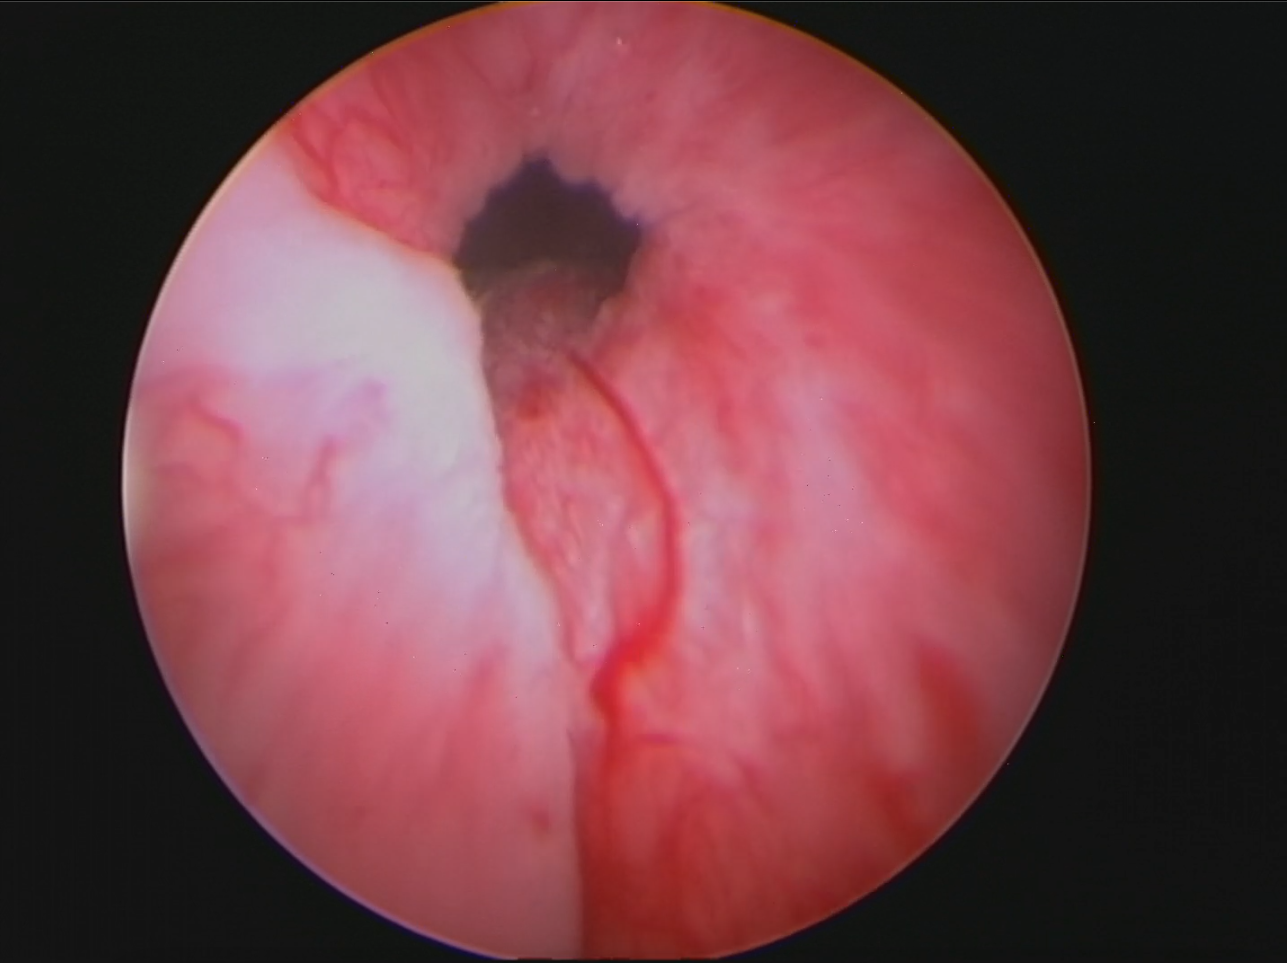
Modality: WLC
Class: Anatomical landmarks
Subclass: ProstaticUrethra
Lesion: L0
Bladder cancer association: No